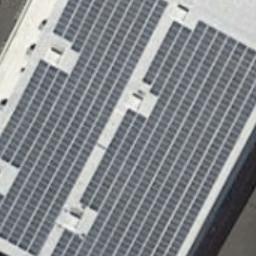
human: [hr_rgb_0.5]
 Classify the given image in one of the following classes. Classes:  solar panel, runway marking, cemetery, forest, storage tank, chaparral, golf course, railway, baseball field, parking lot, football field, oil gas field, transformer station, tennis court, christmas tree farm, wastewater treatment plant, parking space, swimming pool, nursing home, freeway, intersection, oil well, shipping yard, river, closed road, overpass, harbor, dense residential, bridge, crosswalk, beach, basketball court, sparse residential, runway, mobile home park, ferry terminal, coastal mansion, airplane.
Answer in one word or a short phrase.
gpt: solar panel